Question: I am working on development of web app, Users are supposed to register on the web app.
This is my table where data is being stored post registration.

I would like to give every user a unique url which would be stored in the same table where details of the users is being saved so that their profile url shares their society name (society_name). For example, the website domain would be <URL>
I would like to save the unique generated url in in the field "url"(#14) of my table.
My User Register Controller looks like this
'''
public function actionRegister() {
$this->layout = 'society';
if (!Yii::$app->user->isGuest) {
return $this->goHome();
}
$model = new User();
$society = new pp\models\Society();
if ($model->load(Yii::$app->request->post())) {
$password= $_POST['User']['password'];
$password_hash = Yii::$app->security->generatePasswordHash($password);
$auth_key = Yii::$app->security->generateRandomString();
$mobile=$_POST['User']['mobile'];
$society = new pp\models\Society();
$random_number=mt_rand(10000, 99999);
$society->society_name = $_POST['Society']['society_name'];
$society->contact_person = $_POST['Society']['contact_person'];
$society->address = $_POST['Society']['address'];
$society->society_id =$random_number;
$society->mobile = $mobile;
$society->status =0;
$society->save();
$session = Yii::$app->session;
return $this->redirect(['regsuccess']);
}
return $this->render('society', [
'model' => $model,
'society' => $society,
]);}
'''
PS : English is not my native language. I am newbie to yii2 and stackoverflow, please excuse me for the mistakes.
Thanks.
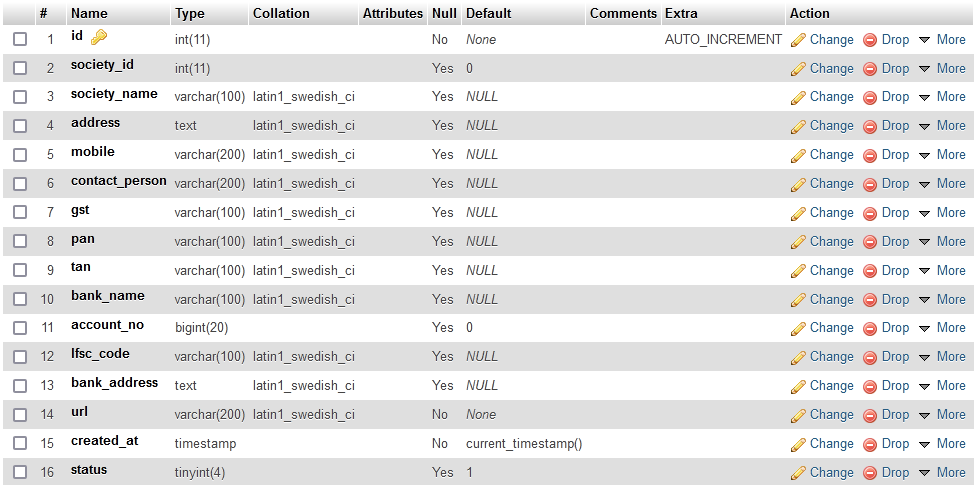
Answer: I solved it.
> Modified my Controller
'''
public function actionRegister() {
$this->layout = 'society';
if (!Yii::$app->user->isGuest) {
return $this->goHome();
}
$model = new User();
$society = new pp\models\Society();
if ($model->load(Yii::$app->request->post())) {
$password= $_POST['User']['password'];
$password_hash = Yii::$app->security->generatePasswordHash($password);
$auth_key = Yii::$app->security->generateRandomString();
$mobile=$_POST['User']['mobile'];
$society = new pp\models\Society();
$random_number=mt_rand(10000, 99999);
$vp_string = trim($_POST['Society']['society_name']);
$vp_string = html_entity_decode($vp_string);
$vp_string = strip_tags($vp_string);
$vp_string = strtolower($vp_string);
$vp_string = preg_replace('[^ a-z0-9_\.]', ' ', $vp_string);
$vp_string = preg_replace('~ ~', '-', $vp_string);
$society->society_name = $_POST['Society']['society_name'];
$society->contact_person = $_POST['Society']['contact_person'];
$society->address = $_POST['Society']['address'];
$society->society_id =$random_number;
$society->mobile = $mobile;
$society->url = $vp_string;
$society->status =0;
$society->save();
$session = Yii::$app->session;
return $this->redirect(['regsuccess']);
}
return $this->render('society', [
'model' => $model,
'society' => $society,
'''
]);}